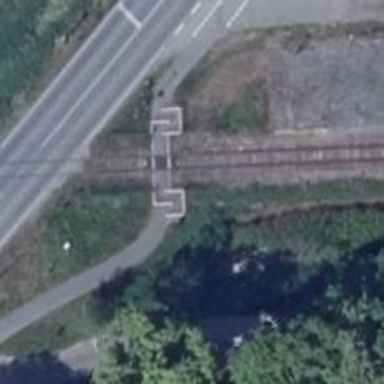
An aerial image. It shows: Crossing for the railway.